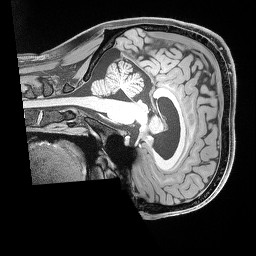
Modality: T1w
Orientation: sagittal
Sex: female
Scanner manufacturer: siemens
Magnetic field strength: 3 T
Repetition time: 2.53 s
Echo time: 0.00169 s